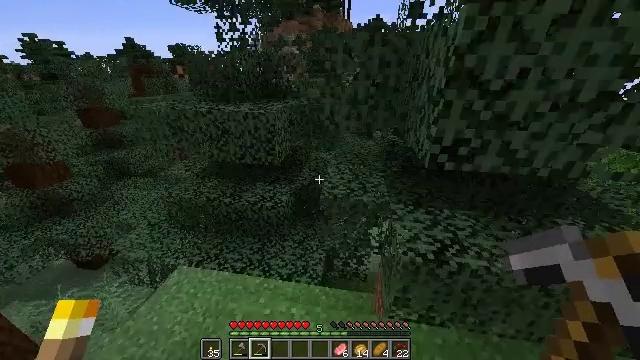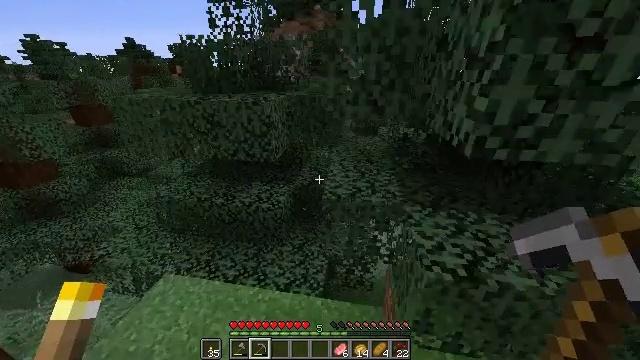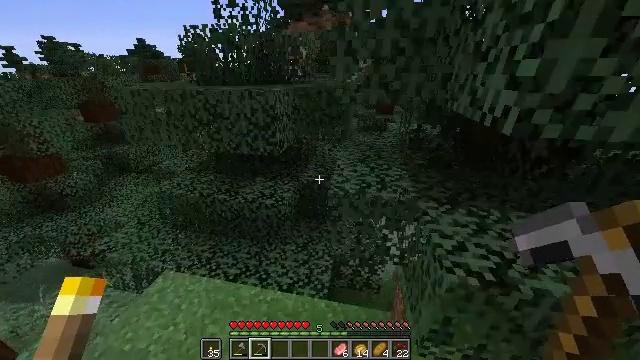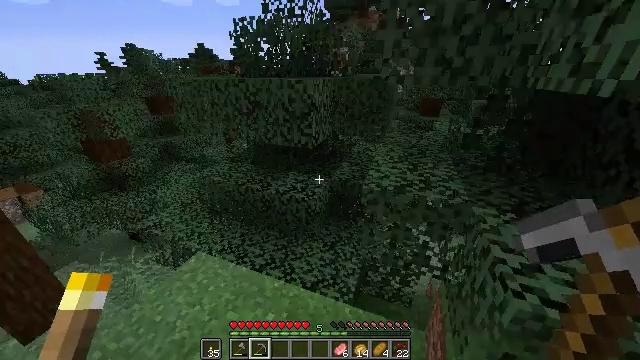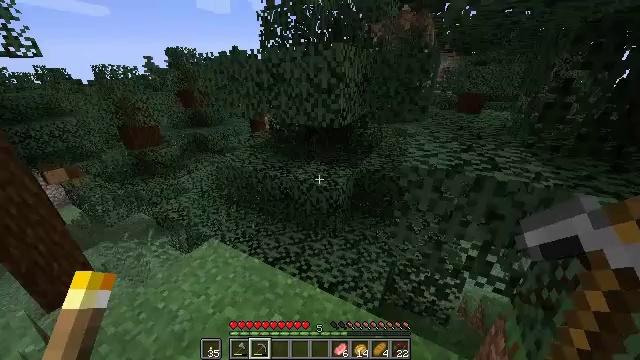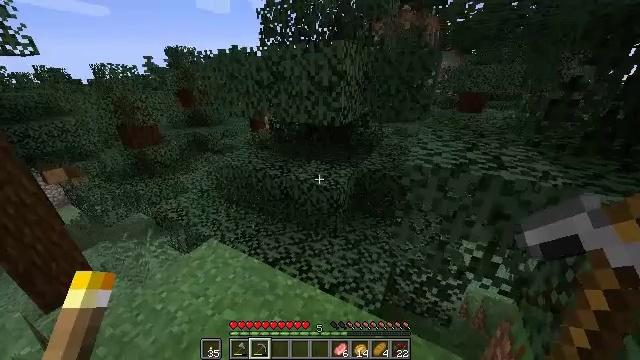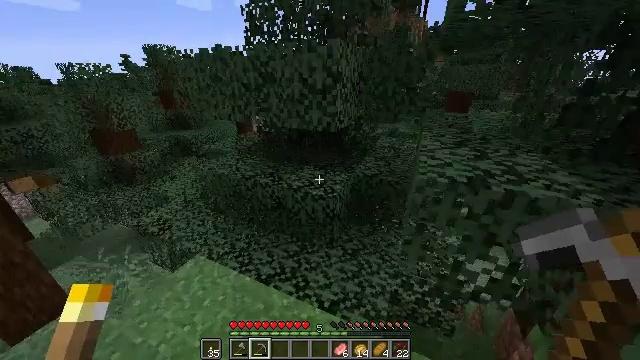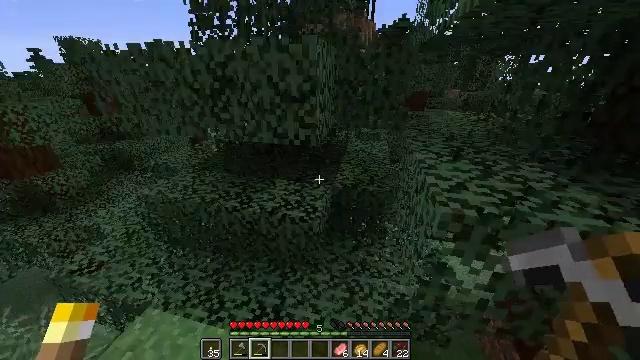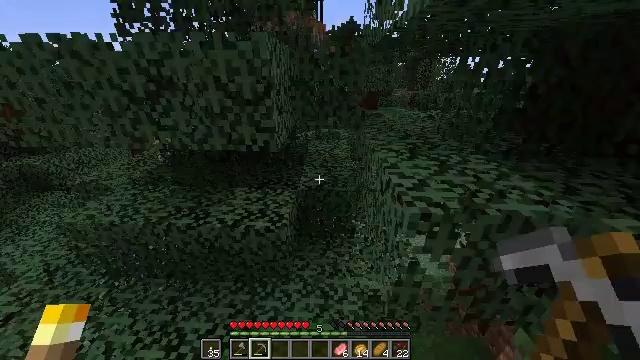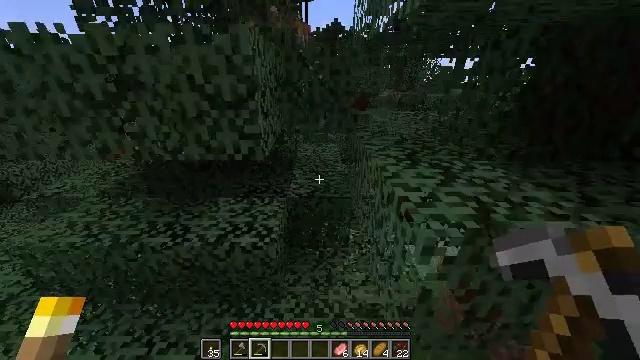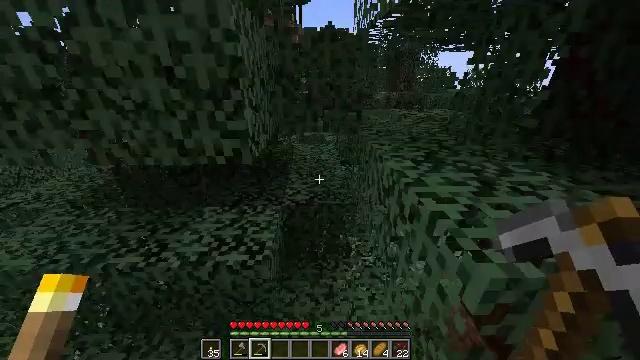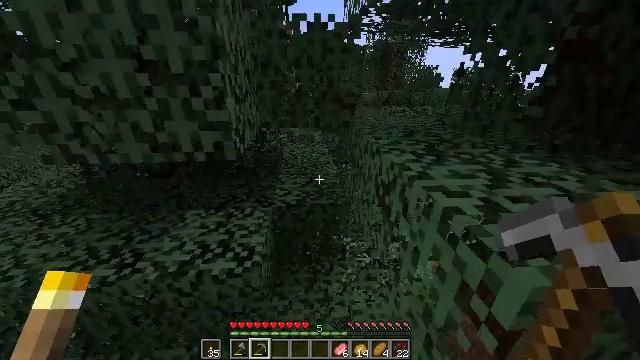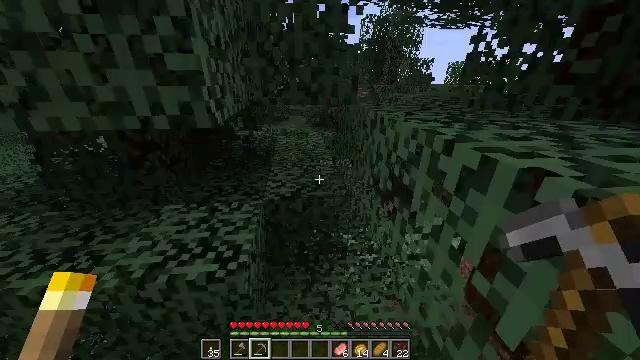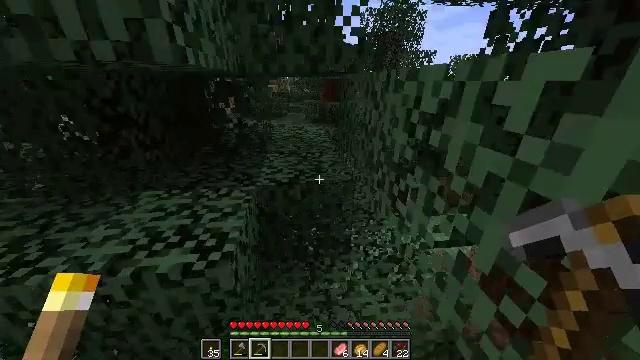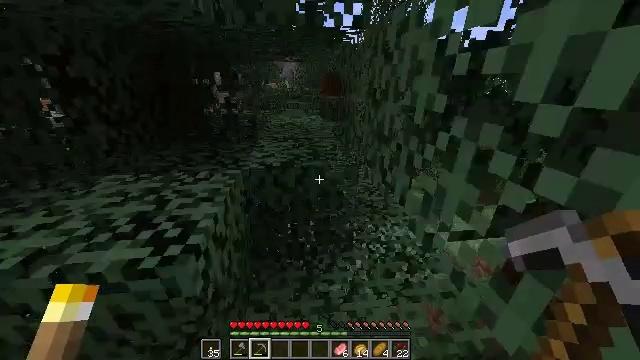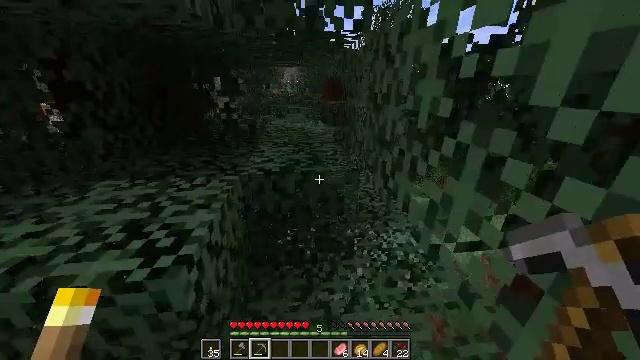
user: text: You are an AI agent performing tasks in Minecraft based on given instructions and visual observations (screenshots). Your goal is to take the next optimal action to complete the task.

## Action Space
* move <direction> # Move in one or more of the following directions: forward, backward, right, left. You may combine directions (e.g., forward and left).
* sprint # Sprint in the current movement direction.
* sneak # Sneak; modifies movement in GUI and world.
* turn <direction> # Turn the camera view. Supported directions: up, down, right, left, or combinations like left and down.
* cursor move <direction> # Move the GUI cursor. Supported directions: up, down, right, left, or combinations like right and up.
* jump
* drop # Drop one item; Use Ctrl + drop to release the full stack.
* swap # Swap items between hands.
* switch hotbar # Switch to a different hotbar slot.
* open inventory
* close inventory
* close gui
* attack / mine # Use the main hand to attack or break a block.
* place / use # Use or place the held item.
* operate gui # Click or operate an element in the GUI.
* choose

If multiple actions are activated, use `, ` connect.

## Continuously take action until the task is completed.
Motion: motion action
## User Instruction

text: Punch the spruce leaves to get saplings.
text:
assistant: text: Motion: move forward, sprint
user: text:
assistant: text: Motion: move forward and move left, sprint, turn left
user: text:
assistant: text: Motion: move forward and move left, sprint, turn left
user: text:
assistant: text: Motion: move forward and move left, sprint, turn left
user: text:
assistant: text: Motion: move forward and move left, sprint
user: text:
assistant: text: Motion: move forward and move left, sprint, turn right
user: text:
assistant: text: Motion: move forward, sprint, turn right
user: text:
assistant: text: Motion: move forward, sprint, turn right
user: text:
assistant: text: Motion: move forward, sprint, turn right
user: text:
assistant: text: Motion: move forward, sprint, turn right
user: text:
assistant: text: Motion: move forward, sprint, turn right
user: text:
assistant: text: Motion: move forward, sprint, turn right
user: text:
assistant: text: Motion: move forward and move right, sprint
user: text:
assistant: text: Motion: move forward and move right, sprint
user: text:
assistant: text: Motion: move forward and move right, sprint, turn up
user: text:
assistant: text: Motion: move forward, sprint, turn up
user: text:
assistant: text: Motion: move forward, sprint, turn up
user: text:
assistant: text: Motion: move forward, sprint, turn up
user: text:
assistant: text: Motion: move forward, sprint, turn up
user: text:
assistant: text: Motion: move forward, sprint, turn left and up
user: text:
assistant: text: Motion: move forward, sprint, turn left and up
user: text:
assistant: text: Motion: move forward, sprint, turn up, attack / mine
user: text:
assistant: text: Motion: move forward, sprint, turn left and up, attack / mine
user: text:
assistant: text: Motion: sprint, turn up, attack / mine
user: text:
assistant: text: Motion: sprint, turn up, attack / mine
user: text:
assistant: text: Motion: sprint, attack / mine
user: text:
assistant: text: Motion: sprint, attack / mine
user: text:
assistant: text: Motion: sprint, attack / mine
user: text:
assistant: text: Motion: sprint, attack / mine
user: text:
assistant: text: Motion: sprint, attack / mine